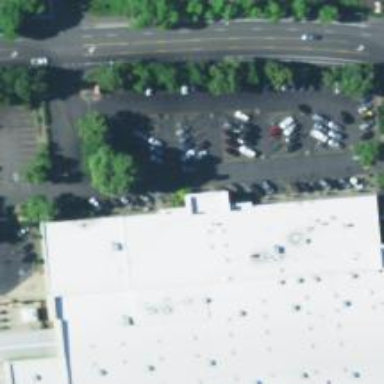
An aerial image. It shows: Parking space is available.